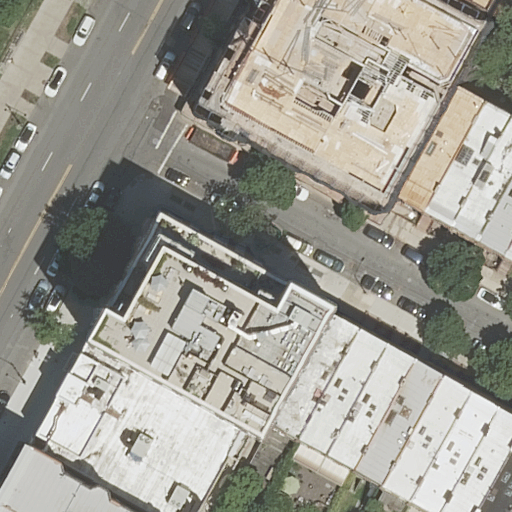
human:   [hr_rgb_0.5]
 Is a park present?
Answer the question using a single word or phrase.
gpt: yes

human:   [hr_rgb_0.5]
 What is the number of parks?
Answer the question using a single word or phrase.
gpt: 1

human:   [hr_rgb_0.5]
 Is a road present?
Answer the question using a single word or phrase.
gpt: yes

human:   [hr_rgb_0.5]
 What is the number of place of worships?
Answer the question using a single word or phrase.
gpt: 1

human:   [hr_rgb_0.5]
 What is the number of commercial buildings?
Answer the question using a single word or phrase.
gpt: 0

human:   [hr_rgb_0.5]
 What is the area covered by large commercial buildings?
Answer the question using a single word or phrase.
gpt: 0m2

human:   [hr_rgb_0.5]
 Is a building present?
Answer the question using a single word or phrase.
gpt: yes

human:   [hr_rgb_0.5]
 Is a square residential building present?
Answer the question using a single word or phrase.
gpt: no

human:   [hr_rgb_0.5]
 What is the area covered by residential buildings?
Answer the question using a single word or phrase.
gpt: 4419m2

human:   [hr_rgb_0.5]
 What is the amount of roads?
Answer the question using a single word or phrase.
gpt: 2

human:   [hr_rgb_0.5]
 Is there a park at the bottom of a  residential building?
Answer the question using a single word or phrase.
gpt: yes

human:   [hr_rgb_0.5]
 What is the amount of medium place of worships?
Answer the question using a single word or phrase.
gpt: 0

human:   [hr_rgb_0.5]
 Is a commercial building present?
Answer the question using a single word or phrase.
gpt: no

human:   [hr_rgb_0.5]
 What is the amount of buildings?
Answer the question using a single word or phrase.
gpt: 19

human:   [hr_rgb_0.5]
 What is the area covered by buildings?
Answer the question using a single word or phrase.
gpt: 4419m2

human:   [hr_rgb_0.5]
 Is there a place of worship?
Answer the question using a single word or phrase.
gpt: yes

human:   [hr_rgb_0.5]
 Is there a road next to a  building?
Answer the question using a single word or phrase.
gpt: yes

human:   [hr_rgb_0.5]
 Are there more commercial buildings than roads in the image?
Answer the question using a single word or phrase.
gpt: no

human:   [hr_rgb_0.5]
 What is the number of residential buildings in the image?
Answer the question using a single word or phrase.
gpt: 19

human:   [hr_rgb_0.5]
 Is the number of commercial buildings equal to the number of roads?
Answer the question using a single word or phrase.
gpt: no

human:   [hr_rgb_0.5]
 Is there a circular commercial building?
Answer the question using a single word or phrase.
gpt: no

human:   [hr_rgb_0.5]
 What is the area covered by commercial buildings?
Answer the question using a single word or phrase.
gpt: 0m2

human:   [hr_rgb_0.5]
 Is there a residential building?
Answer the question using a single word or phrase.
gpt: yes

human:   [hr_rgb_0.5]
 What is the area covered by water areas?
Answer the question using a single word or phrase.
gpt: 0m2

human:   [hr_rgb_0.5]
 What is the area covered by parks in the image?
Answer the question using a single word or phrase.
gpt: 10345m2

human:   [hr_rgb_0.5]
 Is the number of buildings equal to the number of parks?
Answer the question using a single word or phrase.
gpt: no

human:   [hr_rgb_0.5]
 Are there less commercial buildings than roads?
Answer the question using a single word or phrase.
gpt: yes

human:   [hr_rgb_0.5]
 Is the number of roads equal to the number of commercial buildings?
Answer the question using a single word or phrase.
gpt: no

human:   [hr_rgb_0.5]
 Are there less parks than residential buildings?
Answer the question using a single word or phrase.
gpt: yes

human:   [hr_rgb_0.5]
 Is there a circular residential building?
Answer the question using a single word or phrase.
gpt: no

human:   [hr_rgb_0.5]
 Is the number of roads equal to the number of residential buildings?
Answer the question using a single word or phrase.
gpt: no

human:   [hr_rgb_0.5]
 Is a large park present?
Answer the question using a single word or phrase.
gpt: yes

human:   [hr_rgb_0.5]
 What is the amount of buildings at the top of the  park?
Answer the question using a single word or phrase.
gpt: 19

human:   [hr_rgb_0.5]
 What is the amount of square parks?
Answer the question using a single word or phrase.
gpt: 0

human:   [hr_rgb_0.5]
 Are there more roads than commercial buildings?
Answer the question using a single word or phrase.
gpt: yes

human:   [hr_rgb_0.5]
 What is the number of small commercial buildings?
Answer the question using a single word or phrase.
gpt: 0

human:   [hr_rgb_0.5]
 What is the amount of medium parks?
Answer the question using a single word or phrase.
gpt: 0

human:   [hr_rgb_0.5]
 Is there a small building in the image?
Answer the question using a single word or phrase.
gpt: yes

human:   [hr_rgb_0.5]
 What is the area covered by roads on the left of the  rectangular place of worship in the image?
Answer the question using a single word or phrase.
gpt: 0m2

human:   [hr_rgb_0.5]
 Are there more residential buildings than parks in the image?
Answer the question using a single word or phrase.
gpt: yes

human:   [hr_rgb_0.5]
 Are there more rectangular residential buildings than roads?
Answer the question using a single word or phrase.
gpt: yes

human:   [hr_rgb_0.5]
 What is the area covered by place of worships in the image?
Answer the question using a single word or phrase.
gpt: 22m2

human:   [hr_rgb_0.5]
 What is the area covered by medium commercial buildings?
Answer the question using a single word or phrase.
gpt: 0m2

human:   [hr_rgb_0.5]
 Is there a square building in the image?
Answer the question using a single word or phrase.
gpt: no

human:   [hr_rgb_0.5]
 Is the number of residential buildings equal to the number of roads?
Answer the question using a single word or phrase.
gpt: no

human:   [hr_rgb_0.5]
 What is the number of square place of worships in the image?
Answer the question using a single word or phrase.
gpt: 0

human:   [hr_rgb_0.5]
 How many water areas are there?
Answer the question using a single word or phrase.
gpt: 0

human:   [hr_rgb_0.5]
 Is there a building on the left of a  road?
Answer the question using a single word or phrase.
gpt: yes

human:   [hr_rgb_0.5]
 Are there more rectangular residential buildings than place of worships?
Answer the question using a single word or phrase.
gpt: yes

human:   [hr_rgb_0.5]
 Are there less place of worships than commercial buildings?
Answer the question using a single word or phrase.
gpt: no

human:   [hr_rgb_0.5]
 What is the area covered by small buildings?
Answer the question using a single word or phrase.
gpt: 90m2

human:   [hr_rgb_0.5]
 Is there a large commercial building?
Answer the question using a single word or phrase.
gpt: no

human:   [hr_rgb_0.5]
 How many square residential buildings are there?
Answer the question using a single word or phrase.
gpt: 0

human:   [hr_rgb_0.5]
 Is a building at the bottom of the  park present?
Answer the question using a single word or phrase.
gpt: no

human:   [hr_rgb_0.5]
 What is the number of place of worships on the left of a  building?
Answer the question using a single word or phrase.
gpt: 1

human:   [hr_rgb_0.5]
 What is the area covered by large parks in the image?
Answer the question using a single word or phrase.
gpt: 10345m2

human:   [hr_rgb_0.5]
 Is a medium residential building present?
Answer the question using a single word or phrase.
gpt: yes

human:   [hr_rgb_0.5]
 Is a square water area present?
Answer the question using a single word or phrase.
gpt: no

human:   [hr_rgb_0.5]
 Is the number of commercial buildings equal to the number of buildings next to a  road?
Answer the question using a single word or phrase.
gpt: no

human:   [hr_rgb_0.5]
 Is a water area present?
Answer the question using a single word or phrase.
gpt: no

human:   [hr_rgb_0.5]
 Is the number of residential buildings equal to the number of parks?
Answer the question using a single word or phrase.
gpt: no

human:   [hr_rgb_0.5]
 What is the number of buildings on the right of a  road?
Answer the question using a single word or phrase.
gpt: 17

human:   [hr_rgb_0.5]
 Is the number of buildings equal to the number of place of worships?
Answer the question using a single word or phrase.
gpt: no

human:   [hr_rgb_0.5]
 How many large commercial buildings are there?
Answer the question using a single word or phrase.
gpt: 0